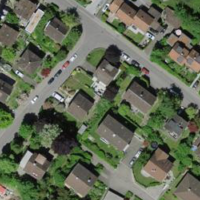
EUNIS habitat code: 55
Species observed at this site:
Fagus sylvatica